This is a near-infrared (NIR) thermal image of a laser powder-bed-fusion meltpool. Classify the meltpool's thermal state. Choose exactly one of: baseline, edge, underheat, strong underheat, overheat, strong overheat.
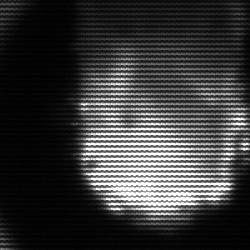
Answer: baseline